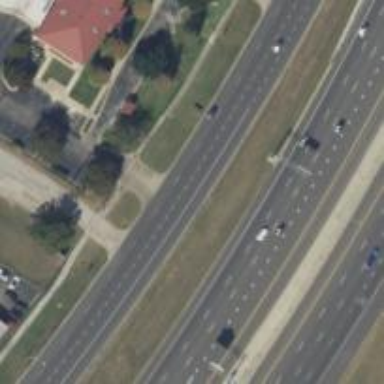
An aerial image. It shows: Secondary road with frontage road alongside.